Question: I have searched a long time for comparison between non stationary time series but I'm a bit lost.
I have two time series (black and red below) and I want to prove statistically they are very similar.
This is the plot of my time series:

Could someone help me on the steps I need to perform please?
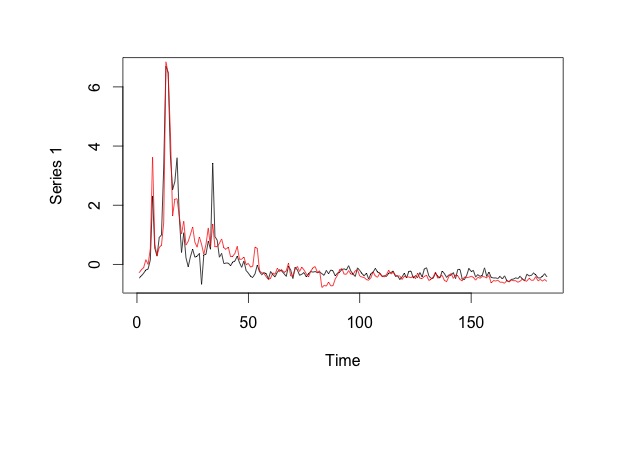
Answer: If you want to compare two series you can count correlation coefficients from them, I think <URL> is what you need.